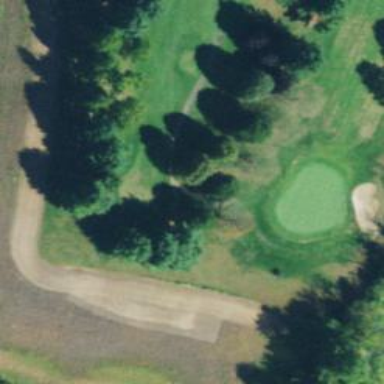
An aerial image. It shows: Golf tee on grassy land.